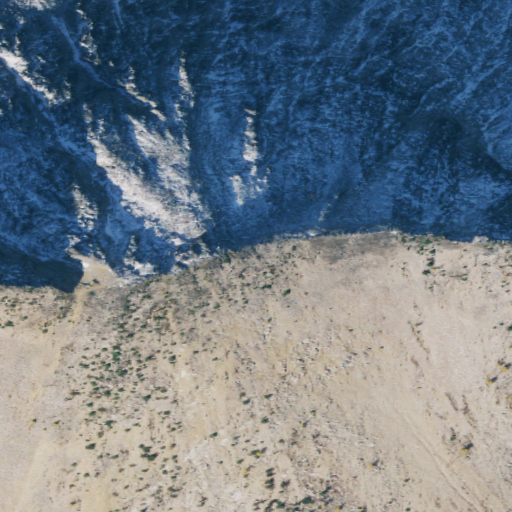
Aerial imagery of mountain in Washington named Pass Butte containing only barren land